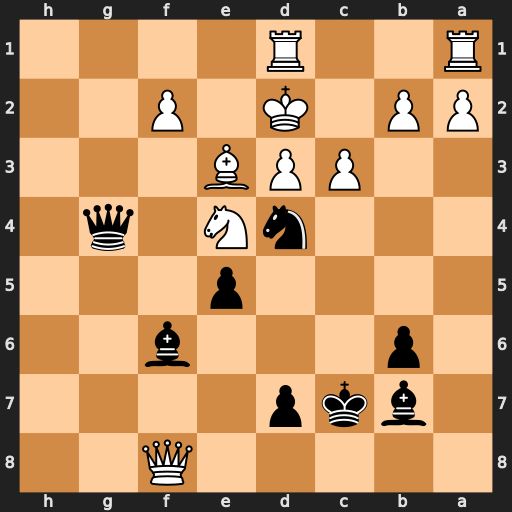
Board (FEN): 5Q2/1bkp4/1p3b2/4p3/3nN1q1/2PPB3/PP1K1P2/R2R4
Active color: b
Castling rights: -
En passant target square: -
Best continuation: Qe2+ Kc1 Qc2#